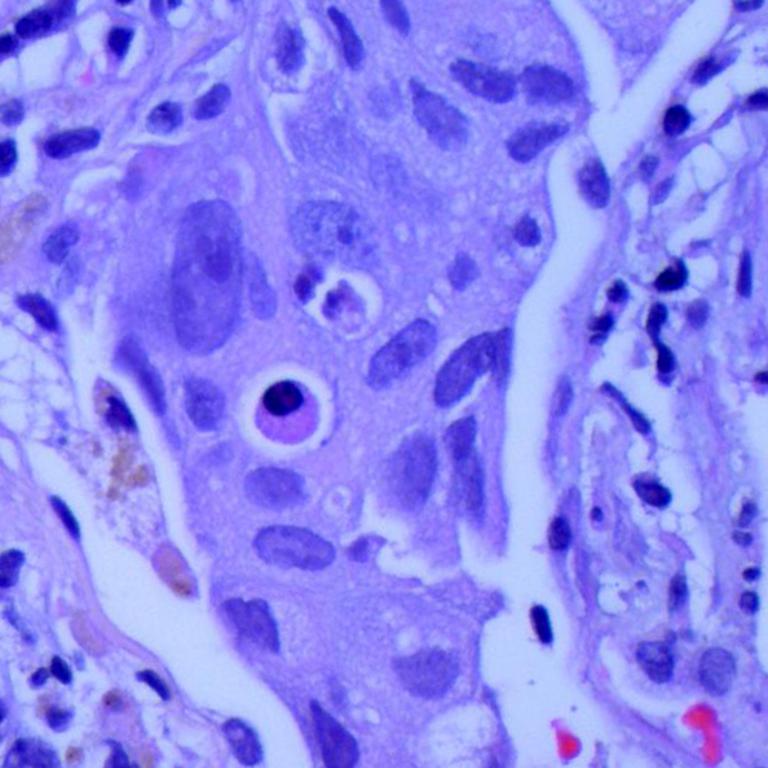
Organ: lung
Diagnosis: adenocarcinomas